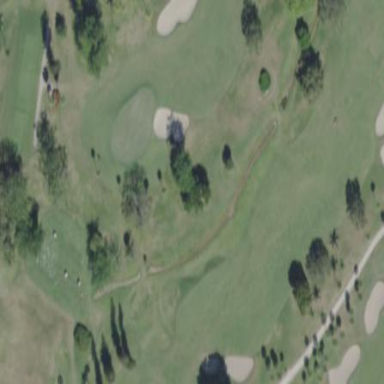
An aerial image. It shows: Golf fairway surrounded by grass.